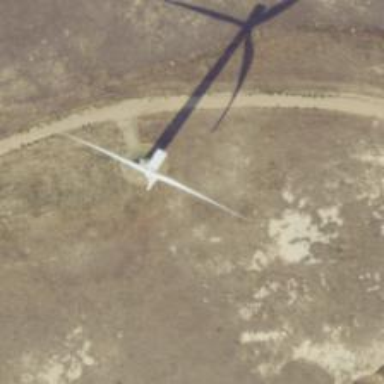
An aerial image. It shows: Wind generator using horizontal axis wind turbines.